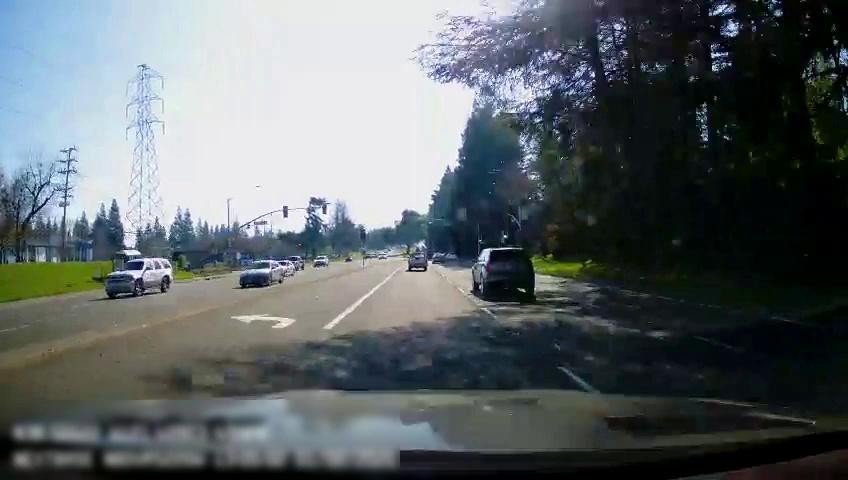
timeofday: Day
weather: Sunny
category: Drivable Space
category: Vehicles | SUV
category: Vehicles | Car
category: Vehicles | Car
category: Vehicles | Truck
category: Vehicles | SUV
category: Vehicles | Car
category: Vehicles | Truck
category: Vehicles | SUV
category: Vehicles | Car
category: Lanes | Opposite Lane
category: Lanes | Current Lane
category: Lanes | Current Lane
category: Lanes | Current Lane
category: Lanes | Alternate Lane
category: Traffic | Lights
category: Traffic | Lights
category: Traffic | Lights